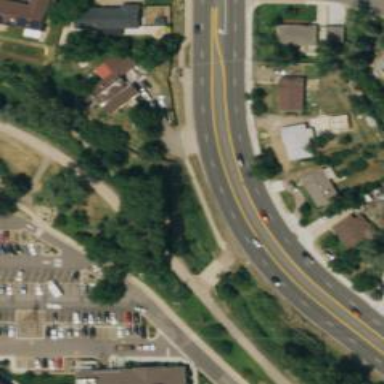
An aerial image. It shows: Primary road with asphalt surface. There is separate sidewalk.